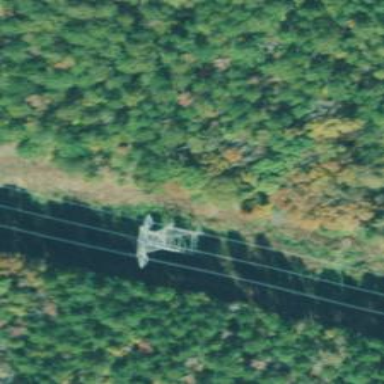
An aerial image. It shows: Lattice structure tower.